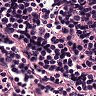
Metastatic tissue present: no